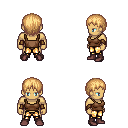
a pixel art fantasy rpg character, male body template, human, tanned skin, brown pirate shirt, gold greaves, light blonde plain hairstyle, leather bracers, maroon shoes, four views (front, back, left, right), 2x2 character sprite sheet, small pixel art, hard edges, no anti-aliasing